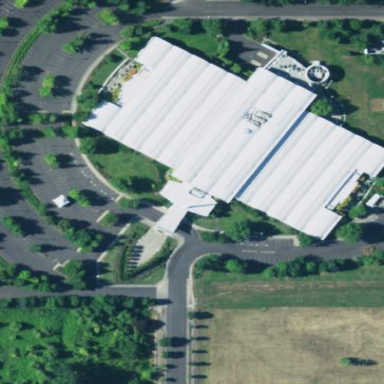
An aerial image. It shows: Commercial building.